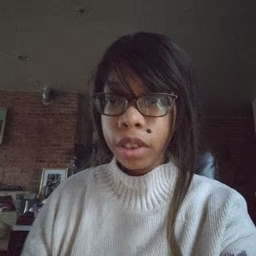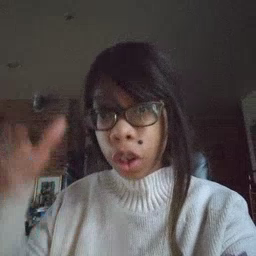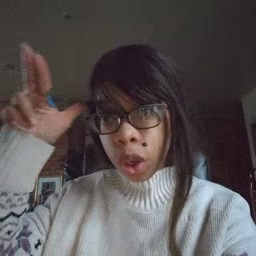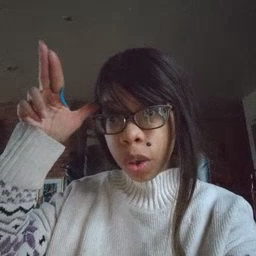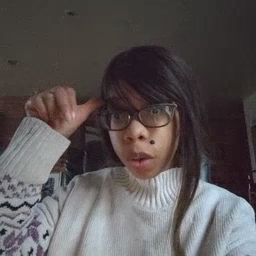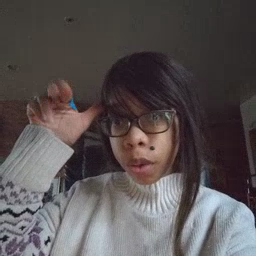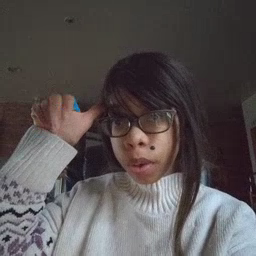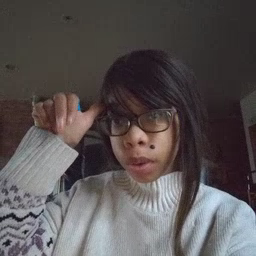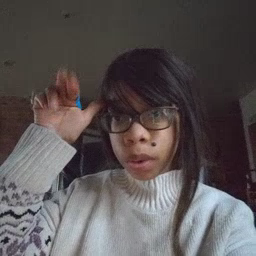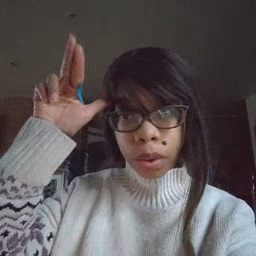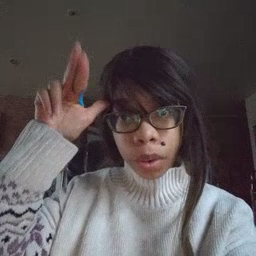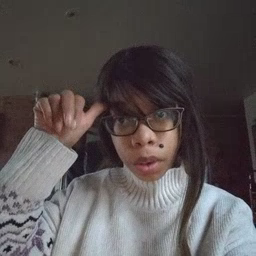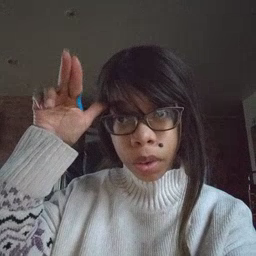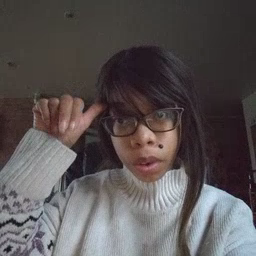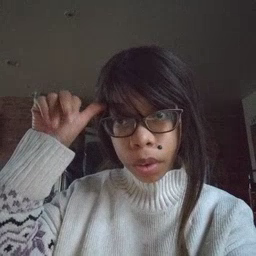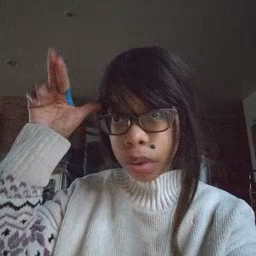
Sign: horse